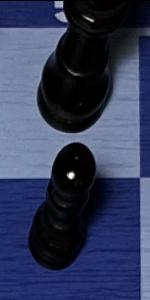
Label: Pawn_Black